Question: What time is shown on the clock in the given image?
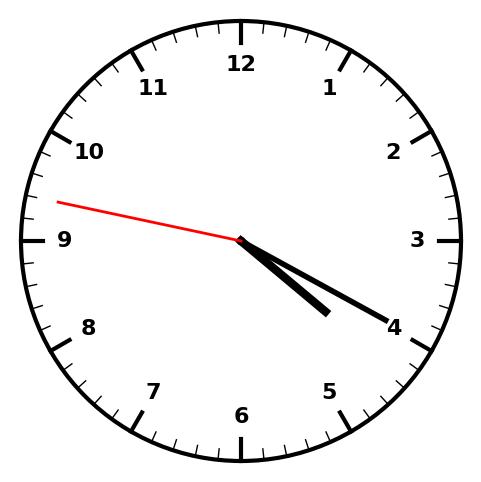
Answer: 04:19:47